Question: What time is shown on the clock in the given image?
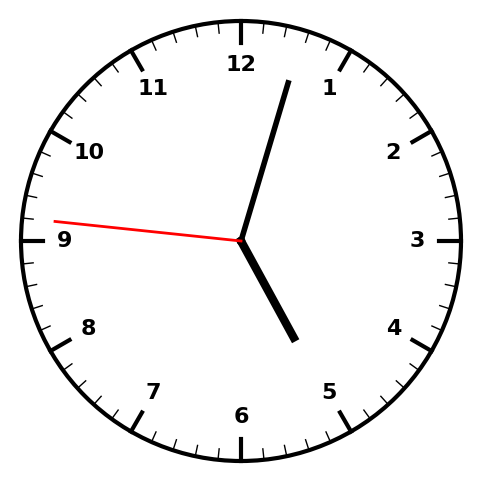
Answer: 05:02:46